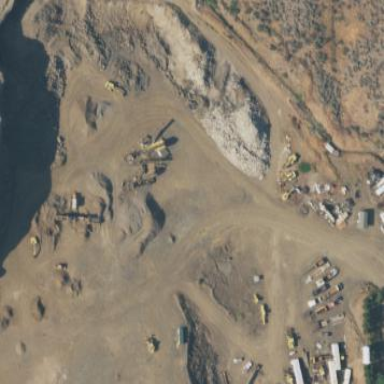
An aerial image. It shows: Quarry area.